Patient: sex M, age 76
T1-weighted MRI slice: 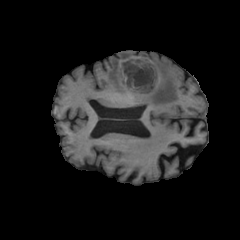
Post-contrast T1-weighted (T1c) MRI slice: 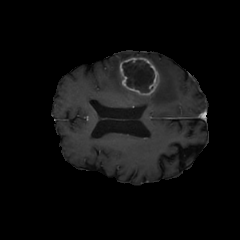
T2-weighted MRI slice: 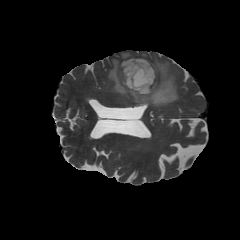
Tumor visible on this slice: yes
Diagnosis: Glioblastoma, IDH-wildtype
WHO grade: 4